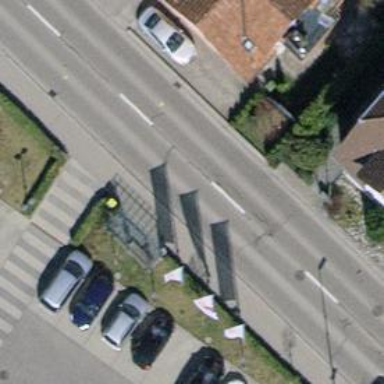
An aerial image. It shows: Public transport stop position.